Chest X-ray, PA view. Patient: 20 years old, sex M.
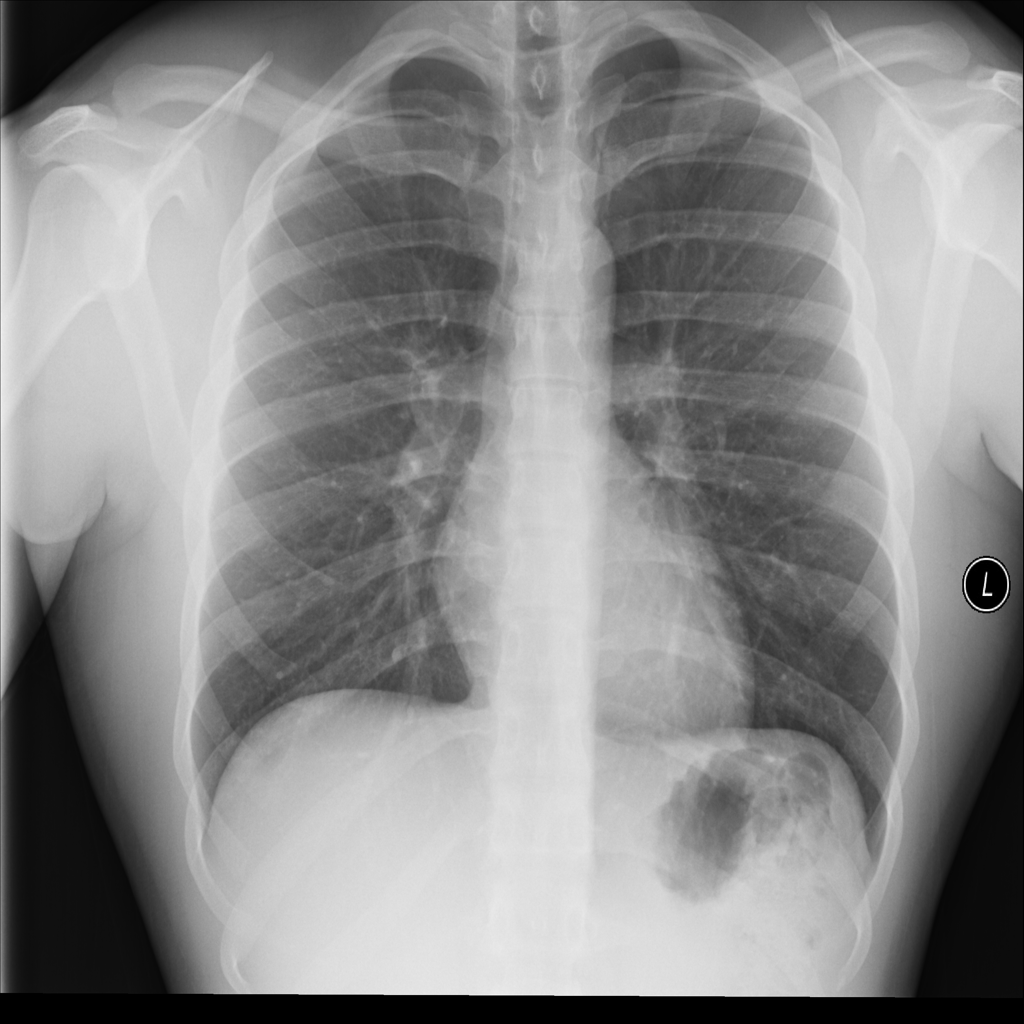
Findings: No Finding